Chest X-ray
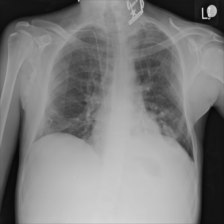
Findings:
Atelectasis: negative
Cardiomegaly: negative
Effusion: negative
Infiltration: negative
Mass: negative
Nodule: negative
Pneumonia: negative
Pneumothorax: negative
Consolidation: negative
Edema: negative
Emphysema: negative
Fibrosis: negative
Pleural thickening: negative
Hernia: negative